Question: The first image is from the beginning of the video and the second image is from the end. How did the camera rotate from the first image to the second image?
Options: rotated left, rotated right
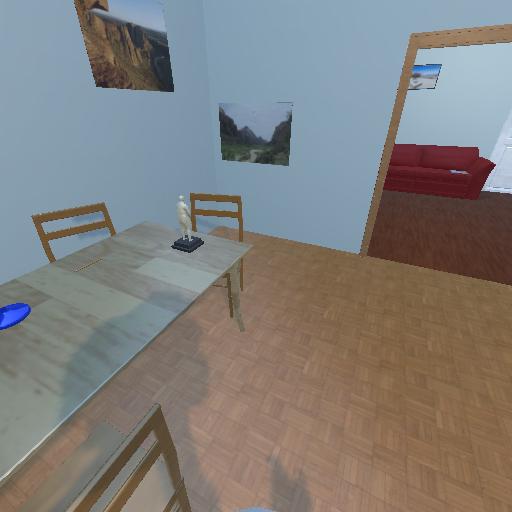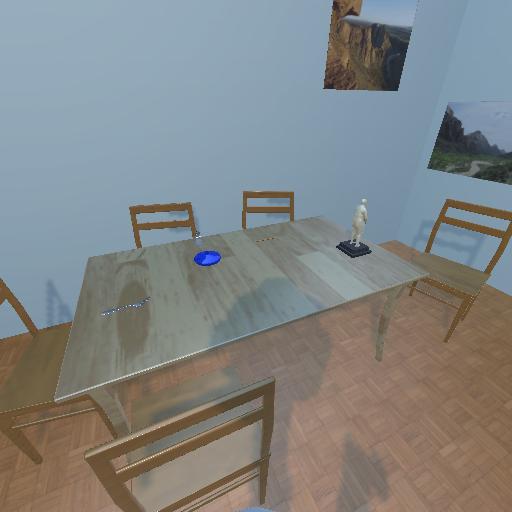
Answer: rotated left